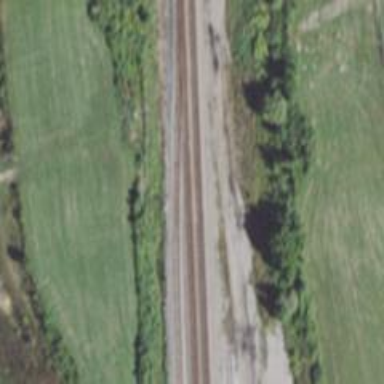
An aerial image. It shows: Railway siding for service.